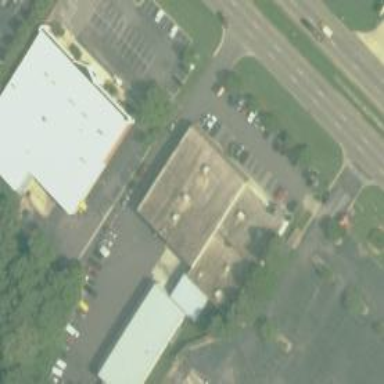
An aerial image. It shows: Commercial building.